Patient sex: F
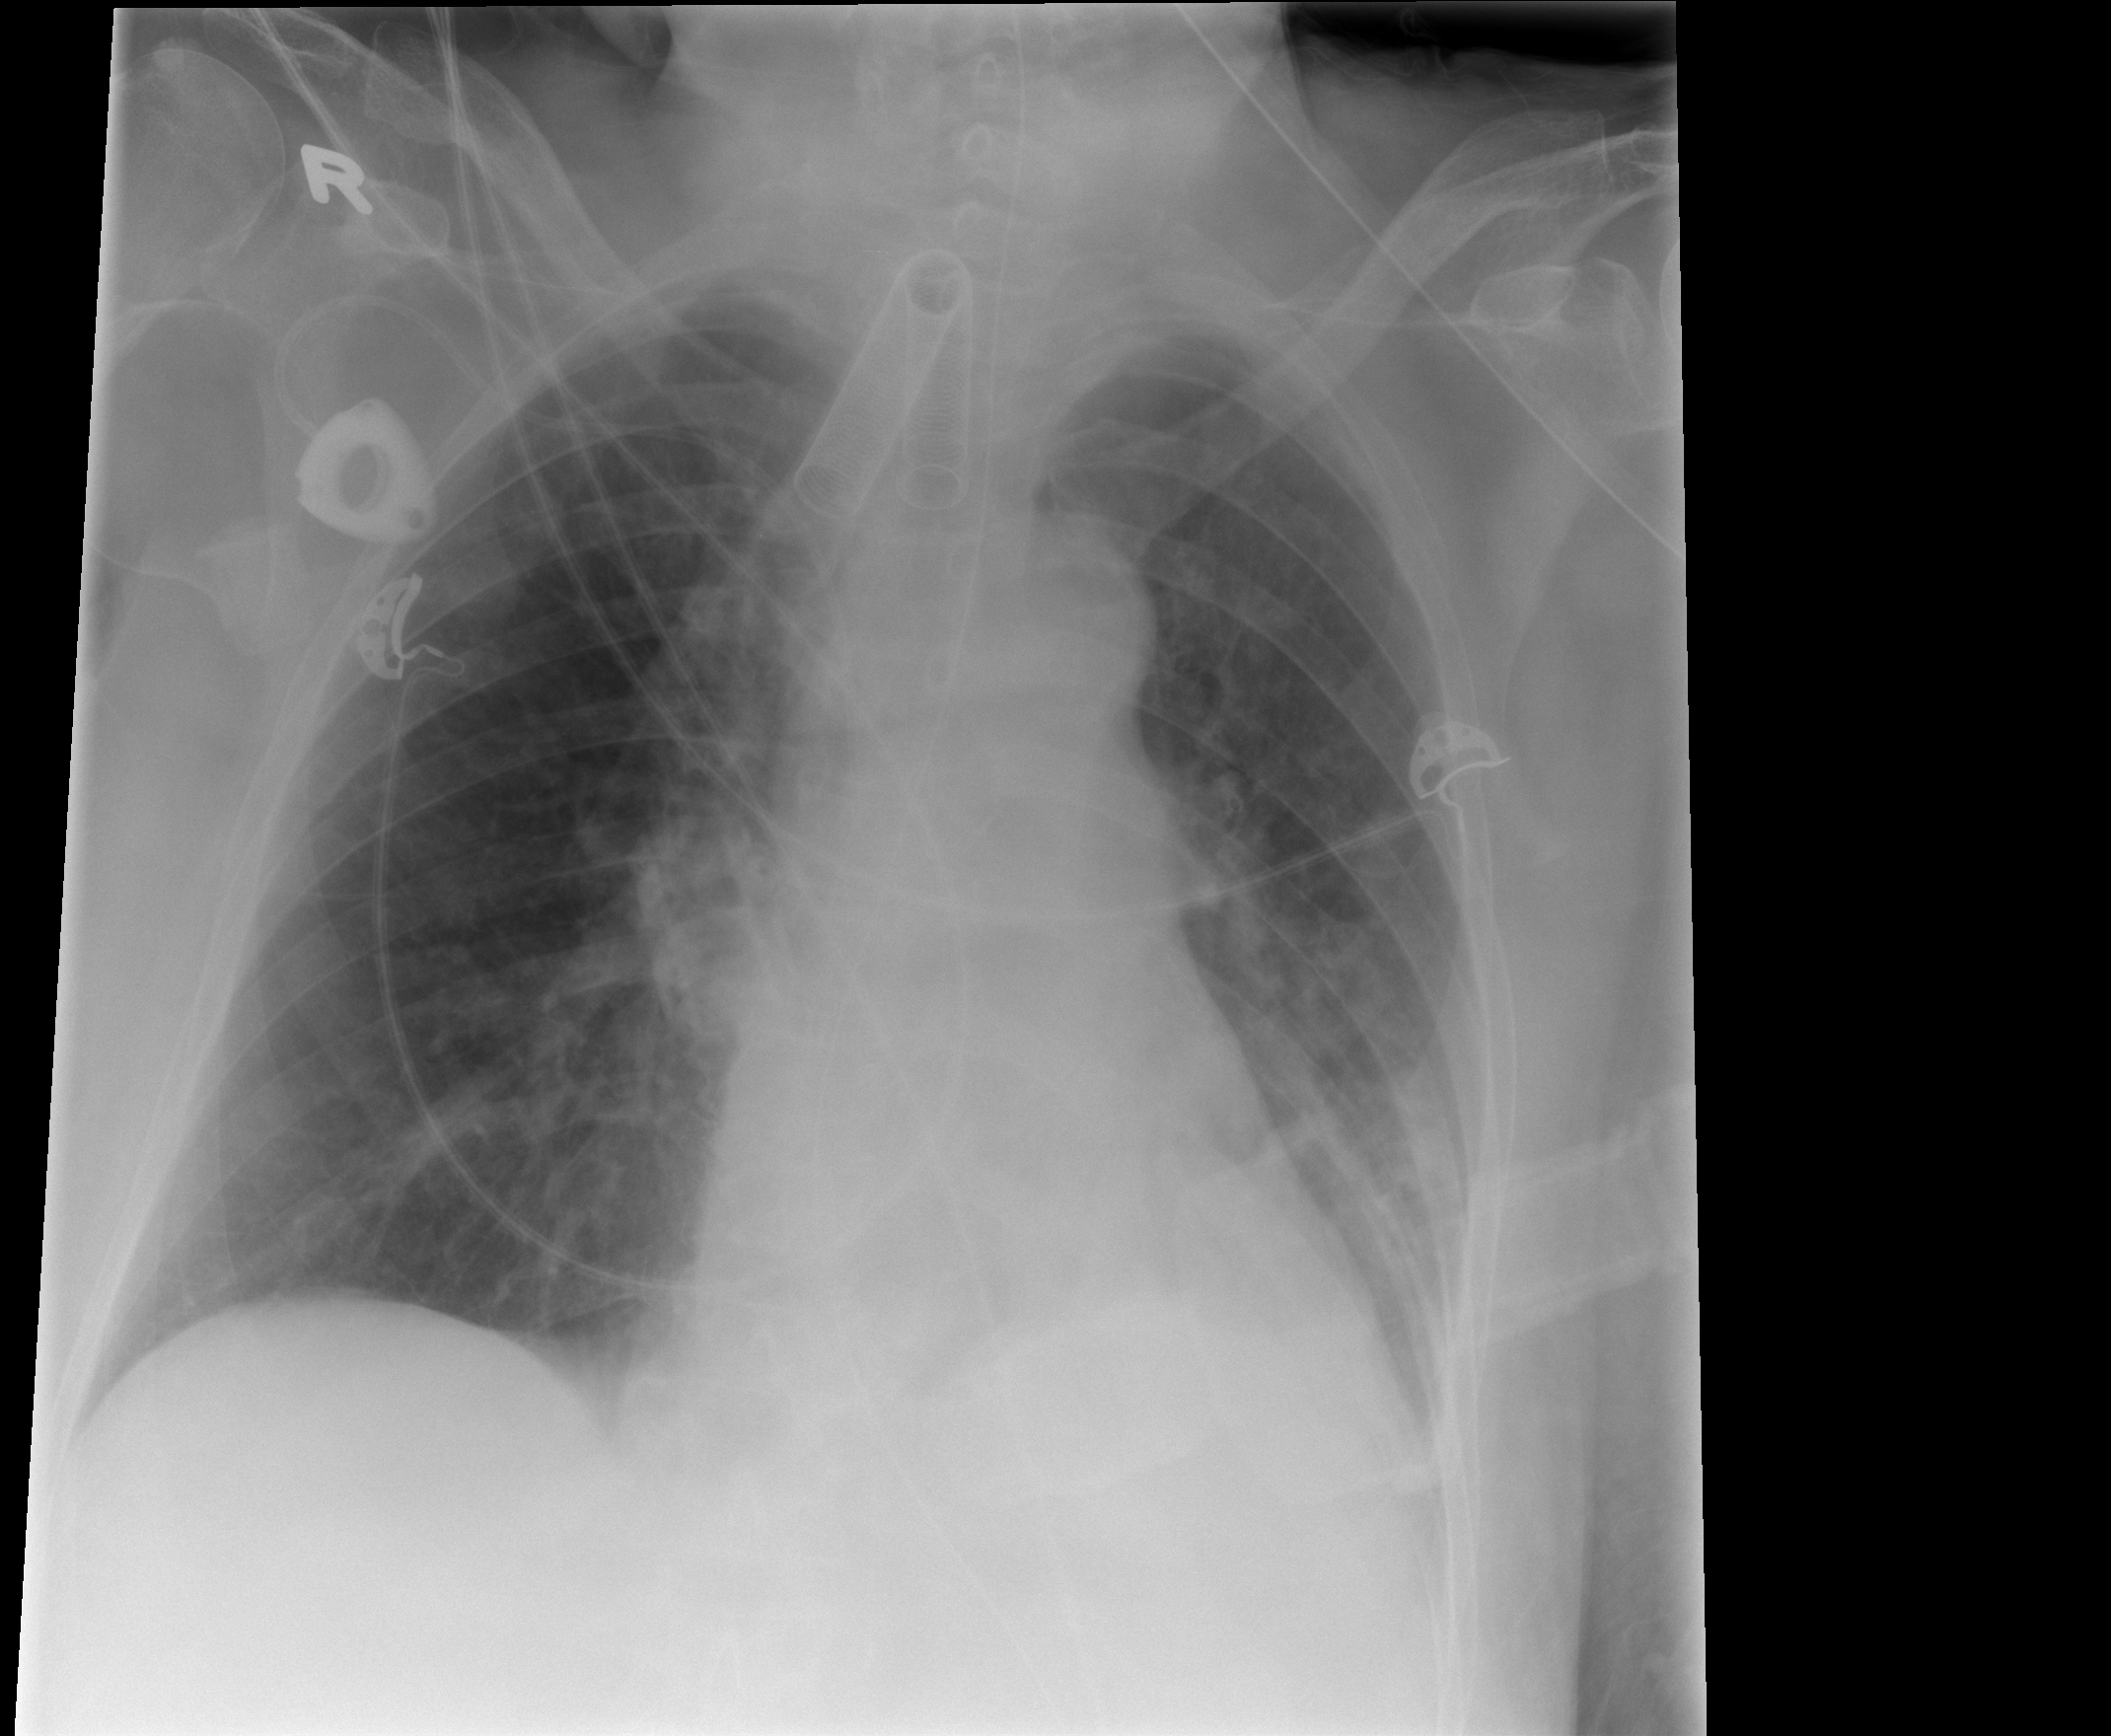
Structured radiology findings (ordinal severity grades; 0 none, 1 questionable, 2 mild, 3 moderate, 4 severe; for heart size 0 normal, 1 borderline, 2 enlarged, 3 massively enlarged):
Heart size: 0
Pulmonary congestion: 0
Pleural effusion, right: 0
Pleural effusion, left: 1
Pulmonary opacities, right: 0
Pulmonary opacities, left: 3
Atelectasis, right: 0
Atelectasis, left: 2